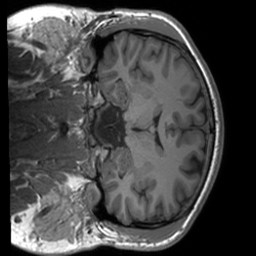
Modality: T1w
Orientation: coronal
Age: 21
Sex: male
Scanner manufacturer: siemens
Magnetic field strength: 3 T
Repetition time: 1.9 s
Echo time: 0.00226 s